Current action and preconditions to check: trajectory_clear

Your task: For each precondition in the list above, predict whether it will hold at this action.

Consider the current scene as observed from the mobile robot's camera, and analyze the predicted future states of all dynamic agents (e.g., people, animals, vehicles, or any moving entities) within the NEXT SECOND.

IMPORTANT: Only answer "very likely" if you are absolutely certain—based on strong, clear evidence—that a dynamic agent will violate the precondition in the predicted future state. Do NOT answer "very likely" for unlikely, ambiguous, or low-probability risks.

Ask yourself for each precondition: Is there a high probability, with clear and convincing evidence, that the predicted future states of any dynamic agent will interfere with the predicted future state of the currently executing action within the NEXT SECOND, causing that precondition to fail?

Assess the risk level based on these predictions. Use "likely" or "very likely" if motions create a clear risk of interference.

Use "neutral" or "improbable" if agents are nearby but their predicted paths are clearly diverging or non-conflicting.

Failure Risk Categories: "very improbable", "improbable", "neutral", "likely", "very likely"

Answer Format: Output ONLY the probability_of_failure value from these categories: "very improbable", "improbable", "neutral", "likely", "very likely"

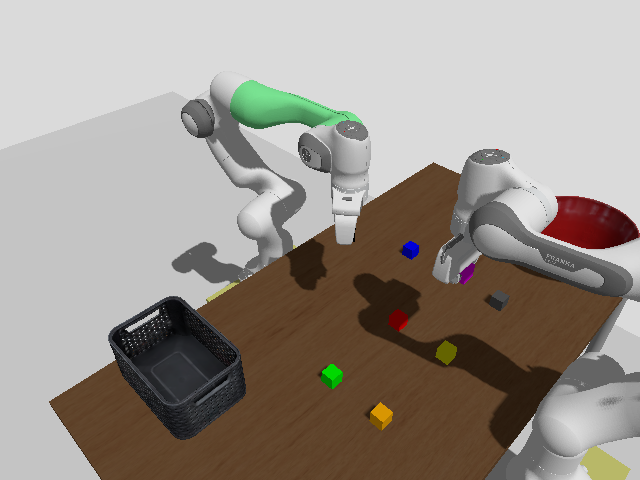

Answer: improbable